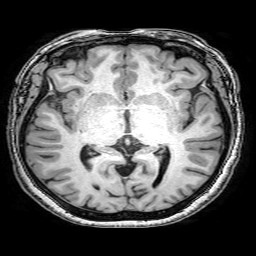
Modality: T1w
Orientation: coronal
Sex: female
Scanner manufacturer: philips
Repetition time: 0.008144 s
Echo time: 0.00372 s